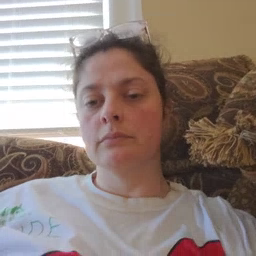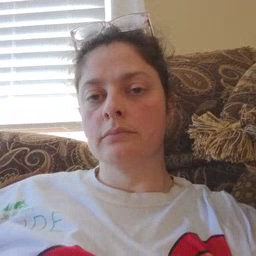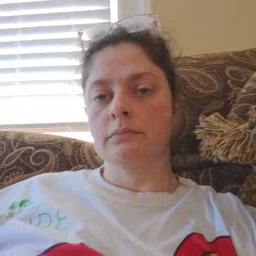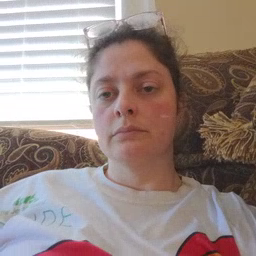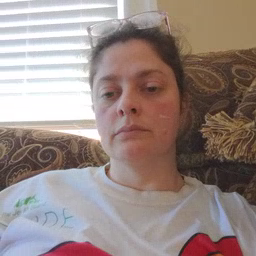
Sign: touch